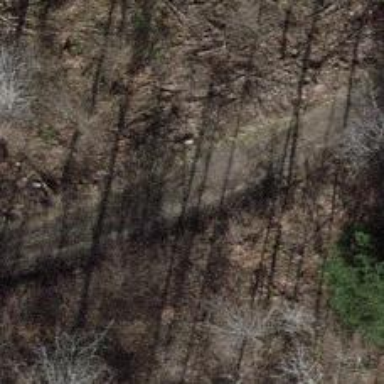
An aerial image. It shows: Pebblestone track with grade4 tracktype.